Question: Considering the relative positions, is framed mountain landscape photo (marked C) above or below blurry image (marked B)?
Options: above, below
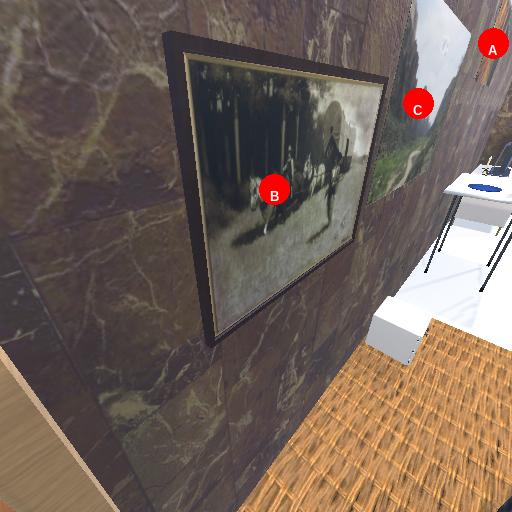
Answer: above